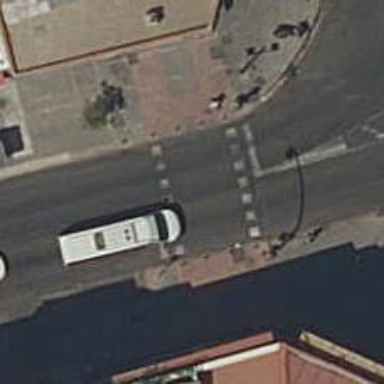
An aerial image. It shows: Zebra crossing with traffic signals. The crossing is marked by traffic lights.